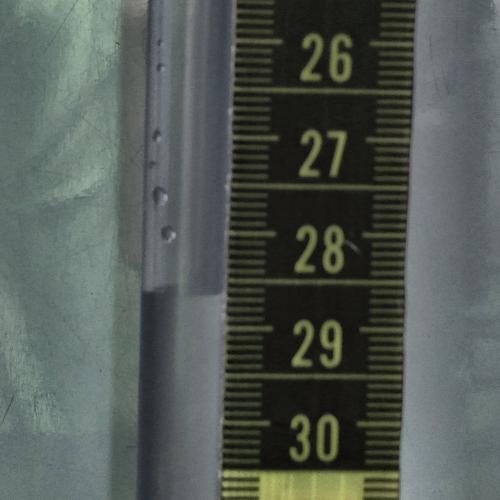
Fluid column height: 28.7 cm